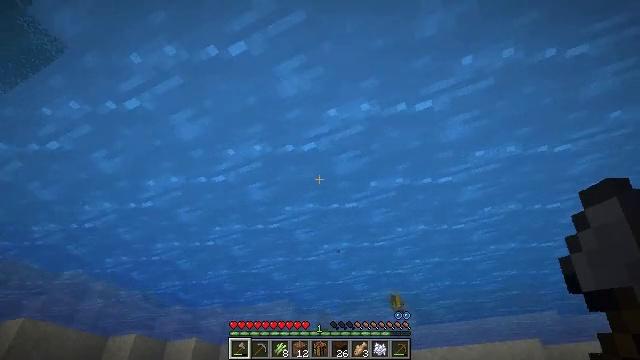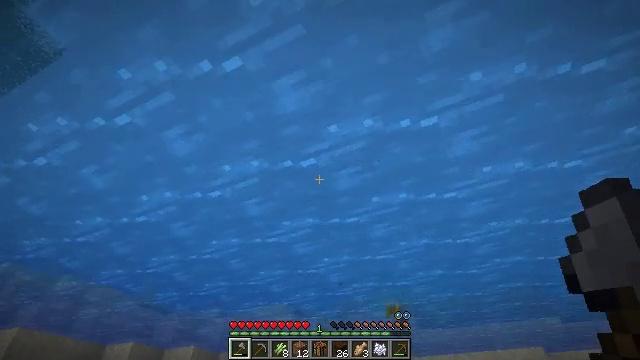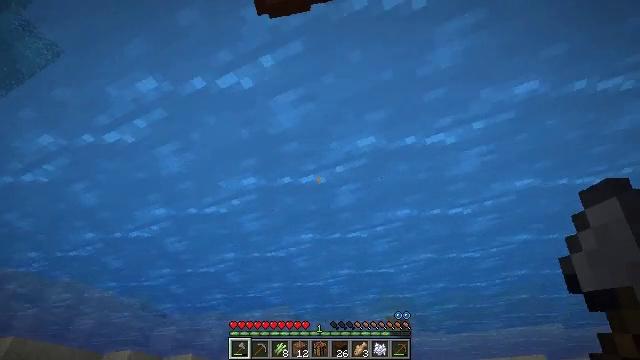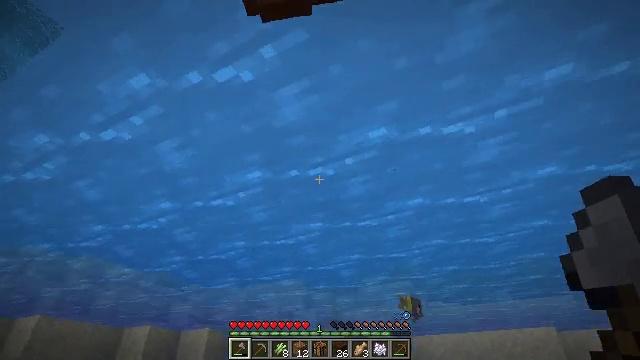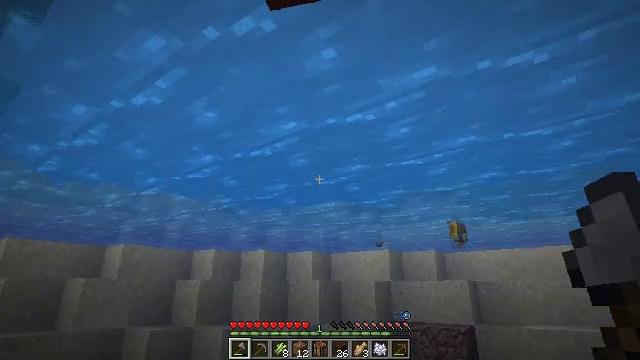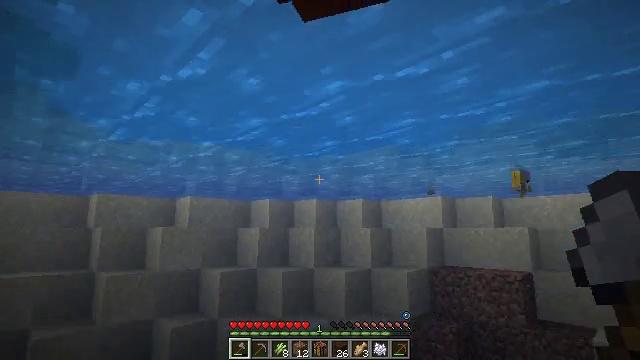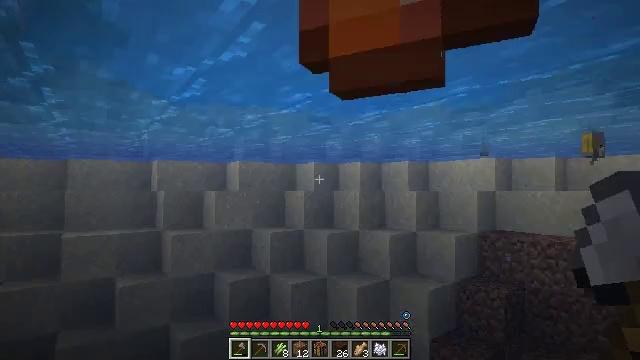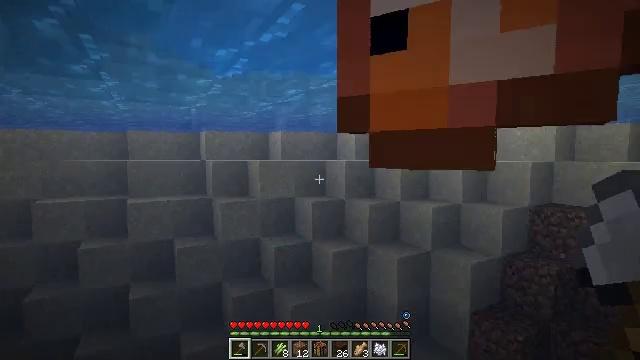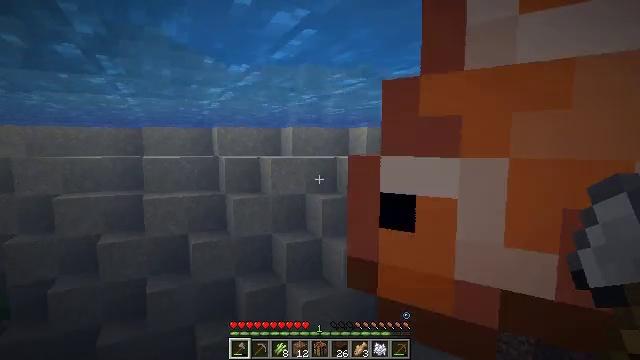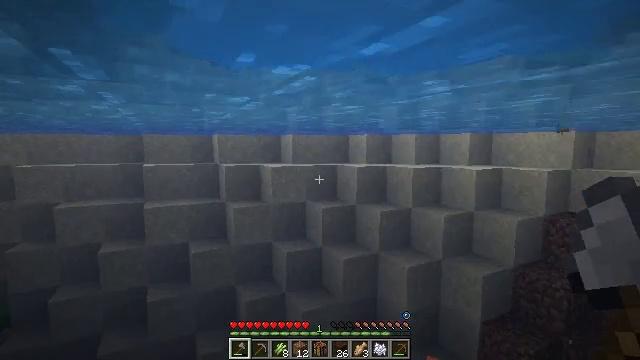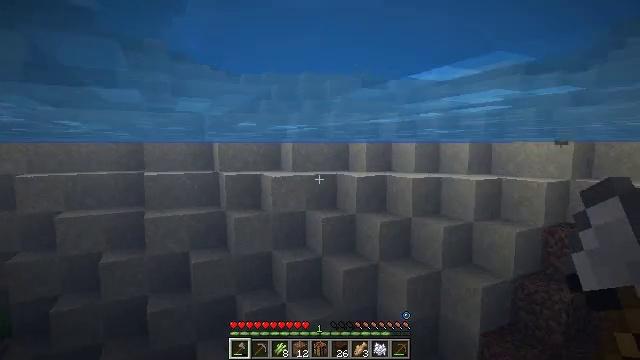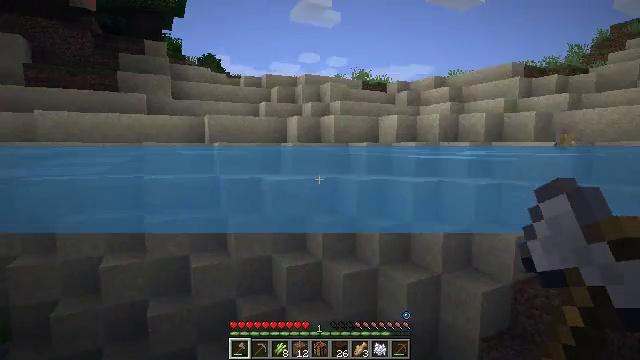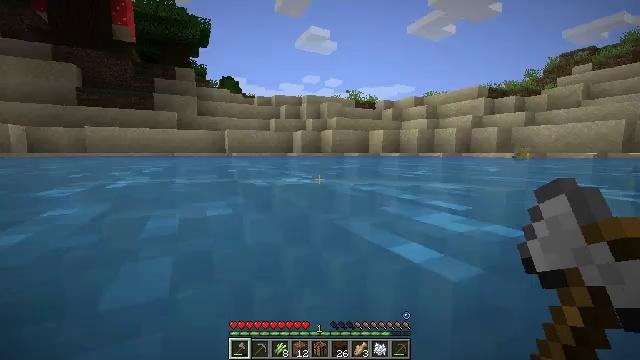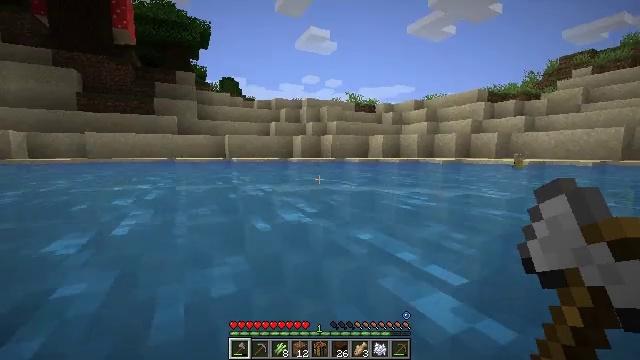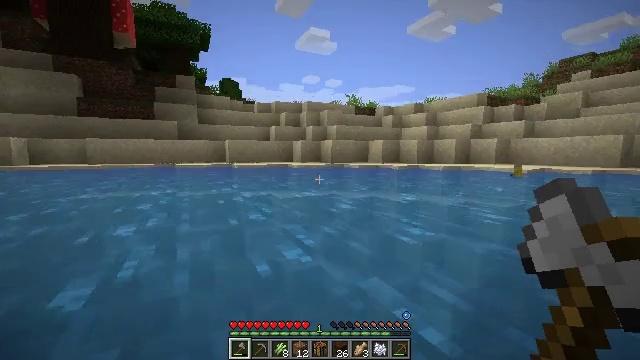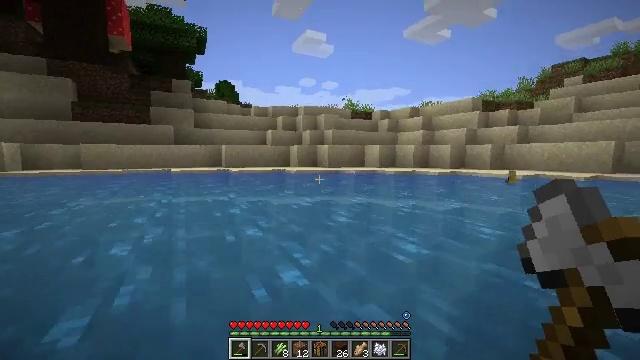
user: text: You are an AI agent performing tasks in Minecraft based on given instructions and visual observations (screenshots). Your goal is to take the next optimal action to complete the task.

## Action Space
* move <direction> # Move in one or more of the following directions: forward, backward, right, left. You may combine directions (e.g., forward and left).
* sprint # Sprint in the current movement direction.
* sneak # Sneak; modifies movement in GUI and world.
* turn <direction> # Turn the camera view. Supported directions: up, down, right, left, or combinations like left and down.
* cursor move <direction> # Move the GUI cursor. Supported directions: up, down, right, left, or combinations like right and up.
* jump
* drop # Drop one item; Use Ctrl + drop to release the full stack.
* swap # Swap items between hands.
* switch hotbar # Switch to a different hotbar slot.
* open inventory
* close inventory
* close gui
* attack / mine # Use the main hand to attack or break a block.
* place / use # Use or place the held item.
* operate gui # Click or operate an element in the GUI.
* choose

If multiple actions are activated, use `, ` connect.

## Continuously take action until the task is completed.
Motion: motion action
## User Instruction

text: Catch and kill the tropical fish.
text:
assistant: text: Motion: jump
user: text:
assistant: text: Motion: jump
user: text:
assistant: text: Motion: turn left and down, jump
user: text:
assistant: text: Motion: turn left and down, jump
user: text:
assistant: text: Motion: turn left and down, jump
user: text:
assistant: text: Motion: turn left and down, jump
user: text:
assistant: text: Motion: turn left and down, jump
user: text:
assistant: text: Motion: turn left and down, jump
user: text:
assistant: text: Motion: jump
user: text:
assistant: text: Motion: jump
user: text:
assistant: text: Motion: jump
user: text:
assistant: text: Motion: jump
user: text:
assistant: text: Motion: jump
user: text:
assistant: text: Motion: jump
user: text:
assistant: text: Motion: jump
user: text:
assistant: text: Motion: turn right and up, jump
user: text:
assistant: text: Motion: turn up, jump
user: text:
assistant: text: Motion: turn left and up
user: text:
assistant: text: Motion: move forward, sprint, turn left and up, jump
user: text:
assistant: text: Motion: move forward, sprint, turn left and up, jump
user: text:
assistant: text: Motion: move forward, sprint, turn left and up, jump
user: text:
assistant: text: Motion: move forward, sprint, jump
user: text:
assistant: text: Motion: move forward, sprint, turn right, jump
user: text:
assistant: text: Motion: move forward, sprint, turn right and down, jump
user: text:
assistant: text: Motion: move forward, sprint, turn right and down, jump
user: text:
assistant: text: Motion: move forward, sprint, turn right and down, jump
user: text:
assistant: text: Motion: move forward, sprint, turn right and down, jump
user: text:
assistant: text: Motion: move forward, sprint, jump
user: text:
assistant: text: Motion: move forward, sprint, jump
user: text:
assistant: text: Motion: move forward, sprint, jump